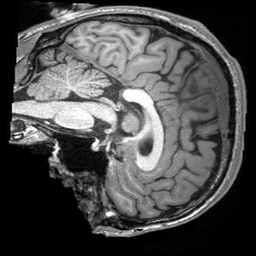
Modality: T1w
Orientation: sagittal
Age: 31
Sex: male